Question: What needs to be entered?
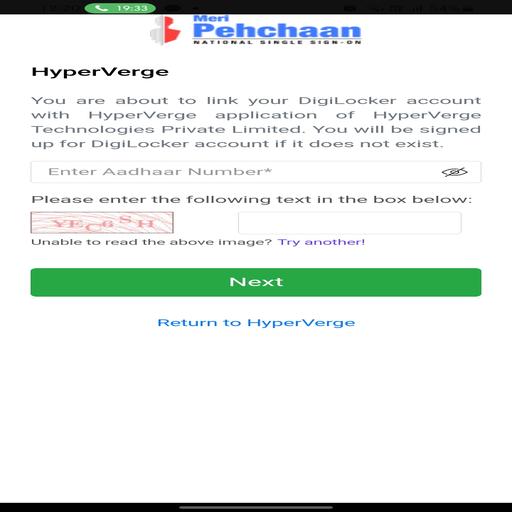
Answer: Aadhaar Number